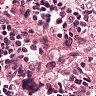
Metastatic tissue present: no